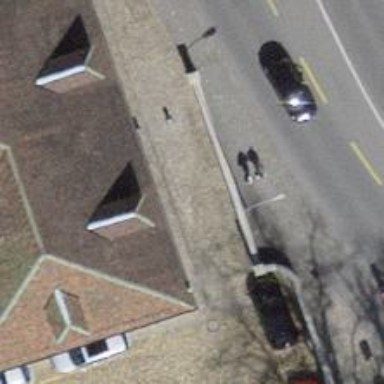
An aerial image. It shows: Bollard.